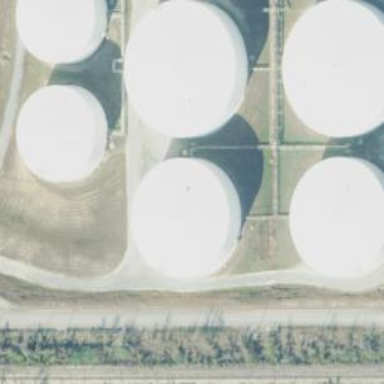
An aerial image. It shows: Storage tank building.